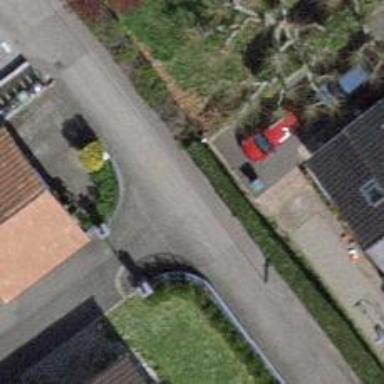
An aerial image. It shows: Residential road.